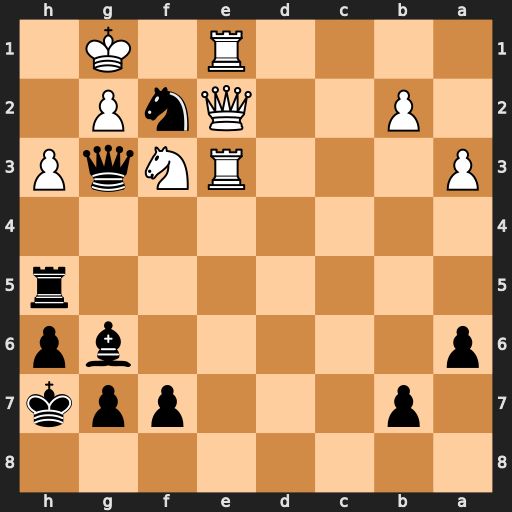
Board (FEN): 8/1p3ppk/p5bp/7r/8/P3RNqP/1P2QnP1/4R1K1
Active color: b
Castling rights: -
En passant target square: -
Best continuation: Nxh3+ Kf1 Nf4